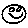
Label: smiley face